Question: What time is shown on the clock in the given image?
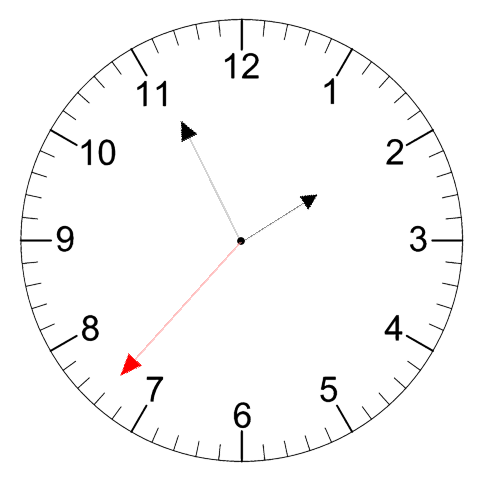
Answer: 01:55:37